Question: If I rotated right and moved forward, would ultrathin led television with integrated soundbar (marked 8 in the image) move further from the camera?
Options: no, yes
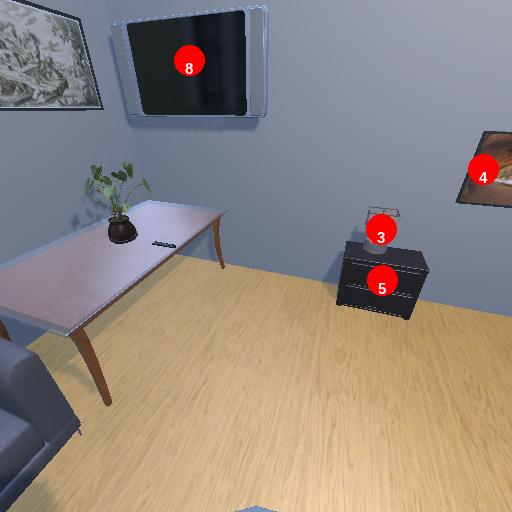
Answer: no